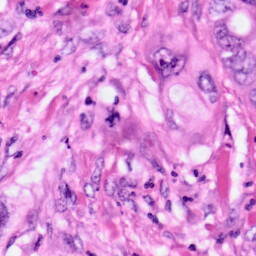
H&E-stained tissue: Pancreatic